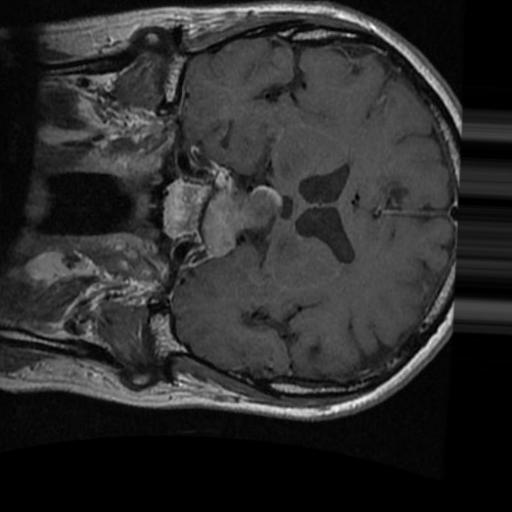
Label: brain_tumor